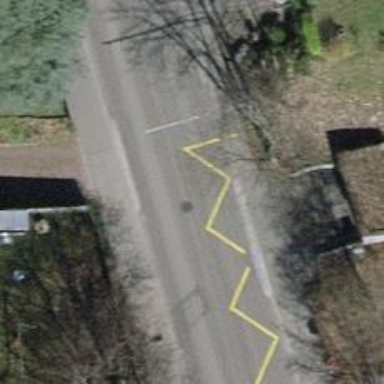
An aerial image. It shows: Trolleybus stop position for public transport.